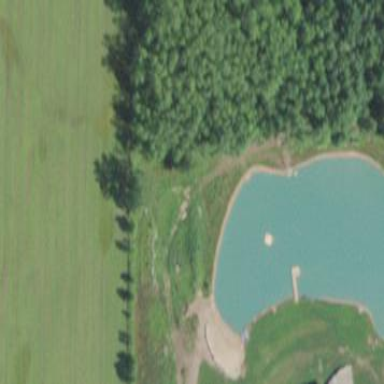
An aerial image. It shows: Pond surrounded by natural water.